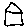
Label: house